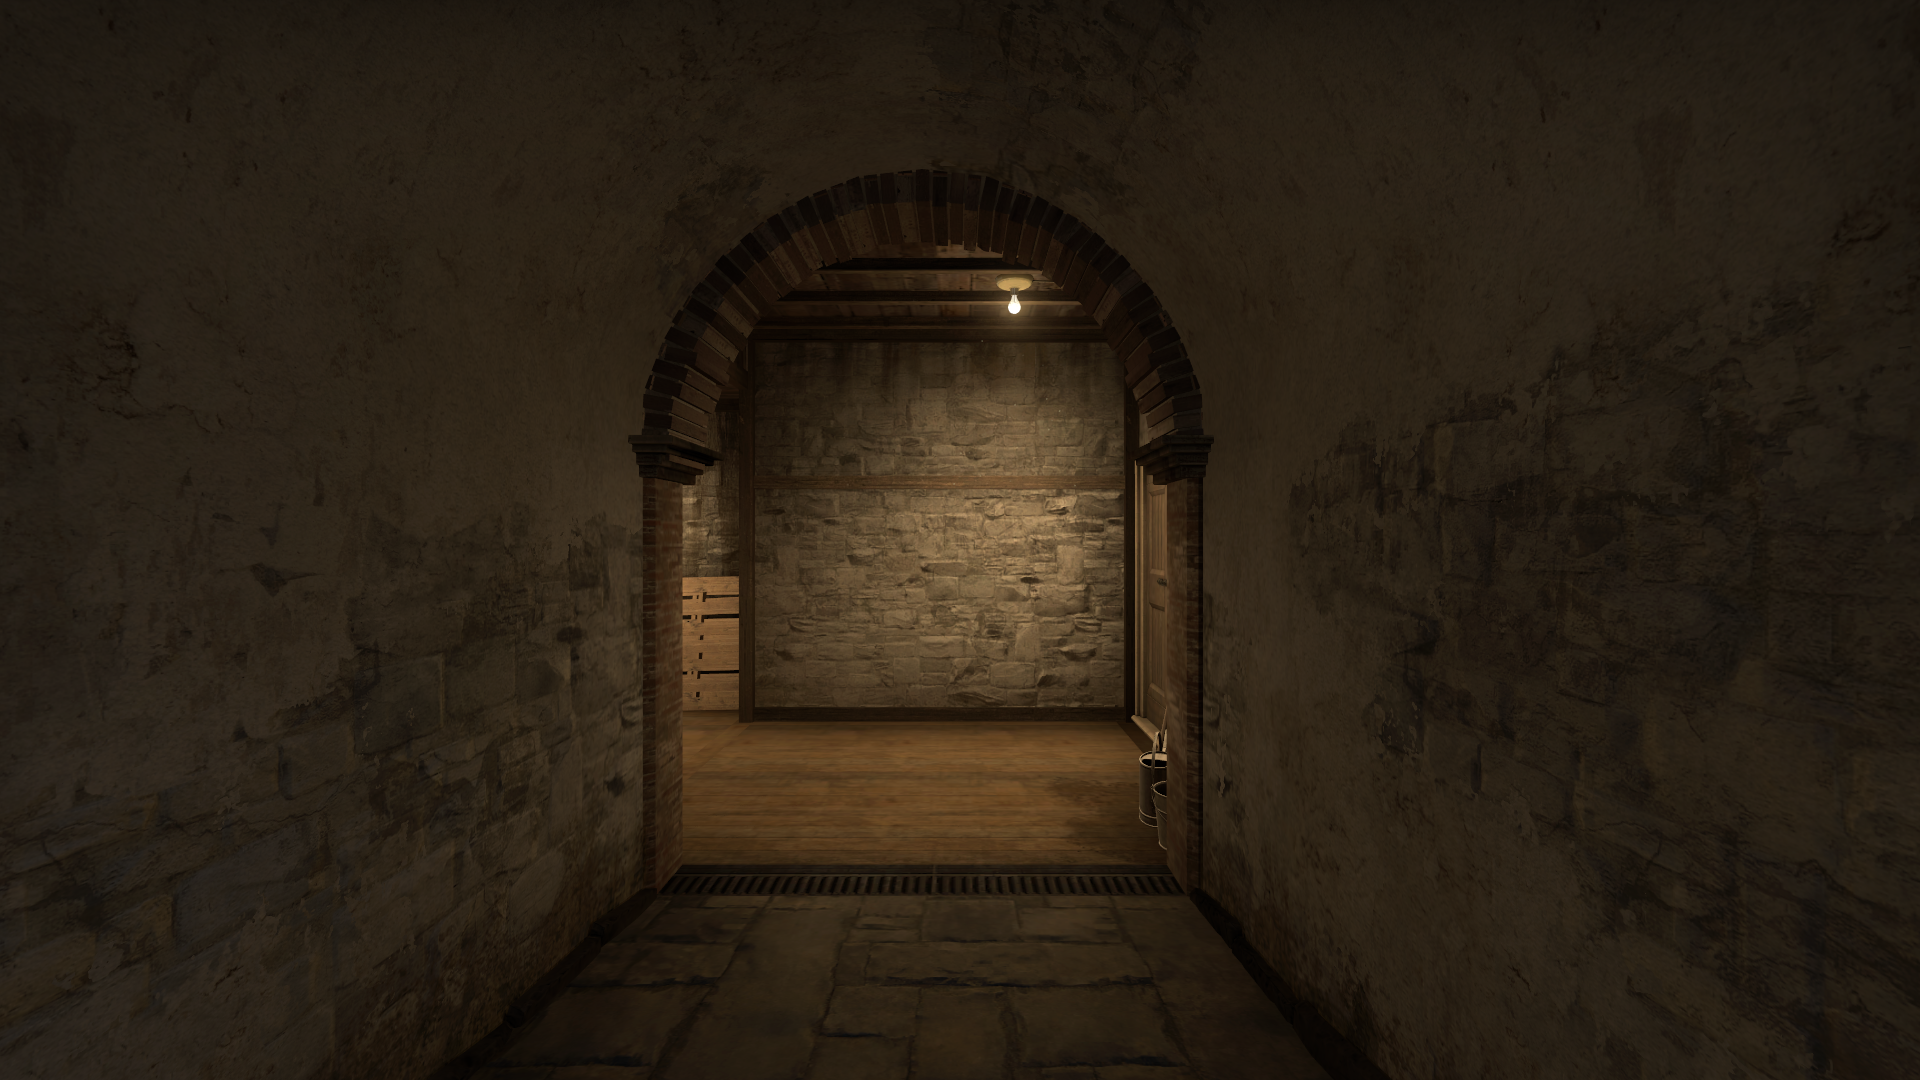
Map: de_inferno